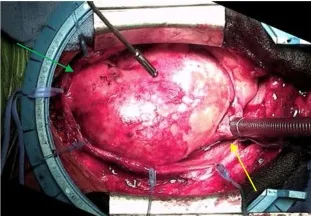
(A) Surgical view of the mediastinum after sternotomy. The huge aneurysm of the ascending aorta (82 x 87 mm) filled the whole cavity, displacing the heart into the left chest. The yellow arrow indicates the right atrium, and the green arrow indicates the aortic arch.
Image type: medical_photograph (other_medical_photograph)